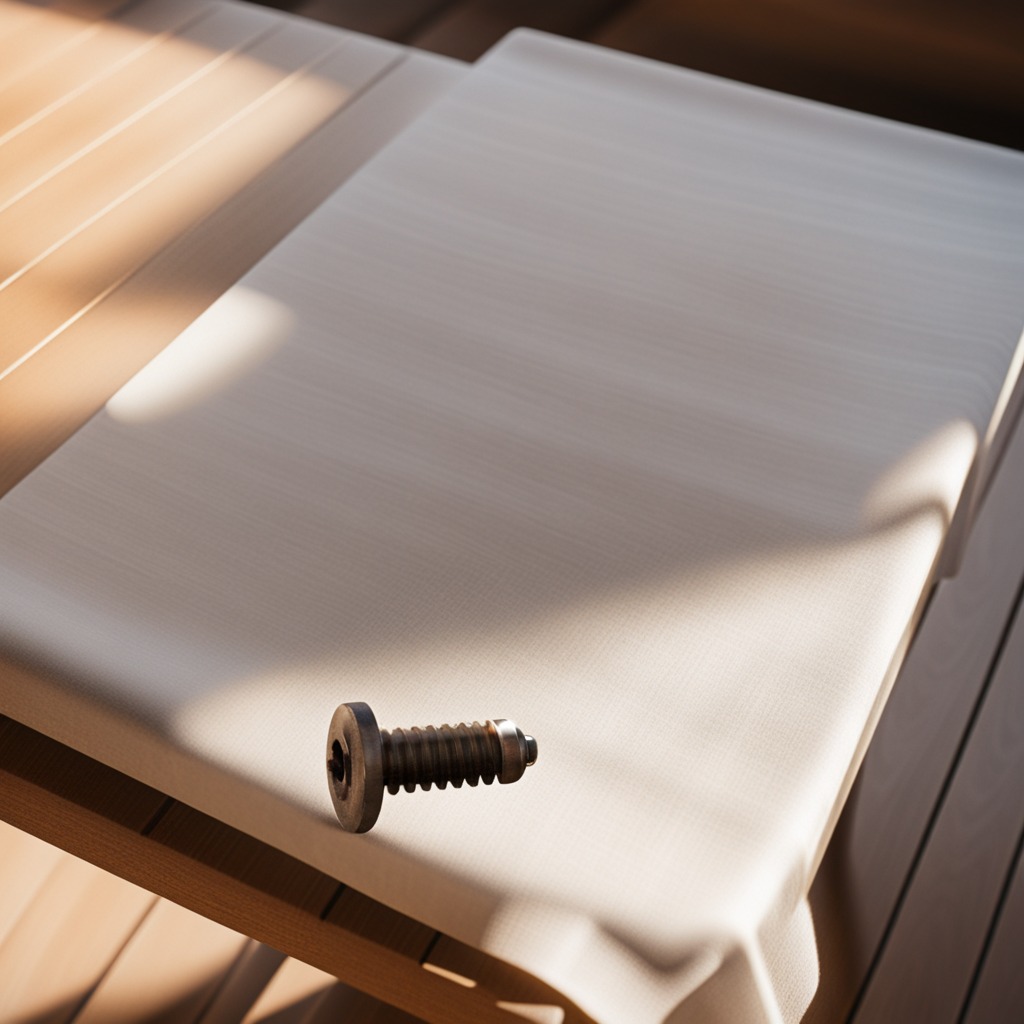
A metal screw is lying on a wooden table in an outdoor workshop.